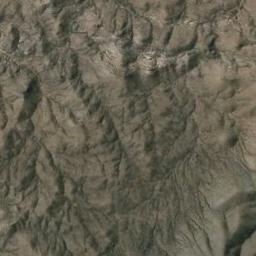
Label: mountain